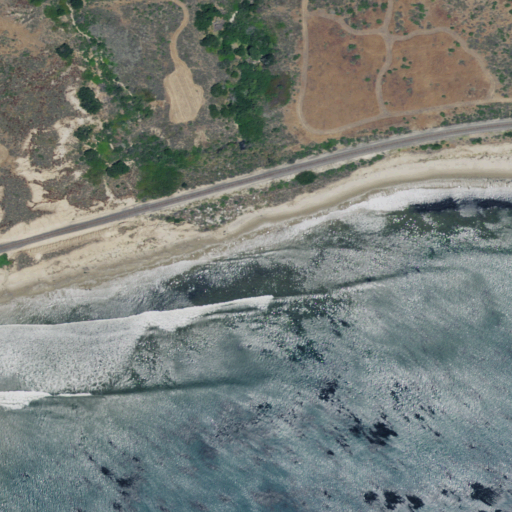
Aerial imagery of valley in California named Barranca Honda containing open water, shrub, herbaceous wetlands, grassland, and woody wetlands